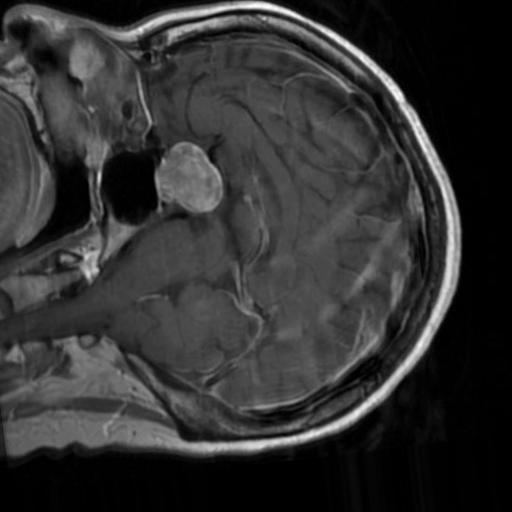
Label: brain_tumor